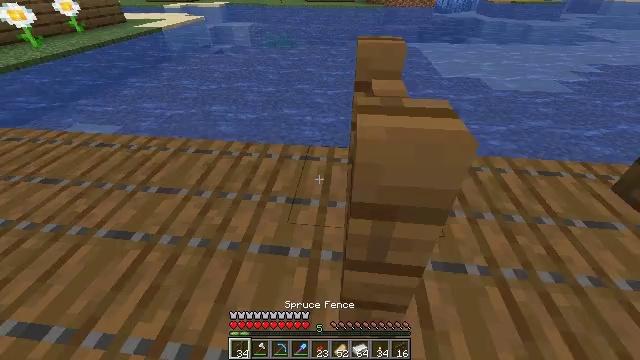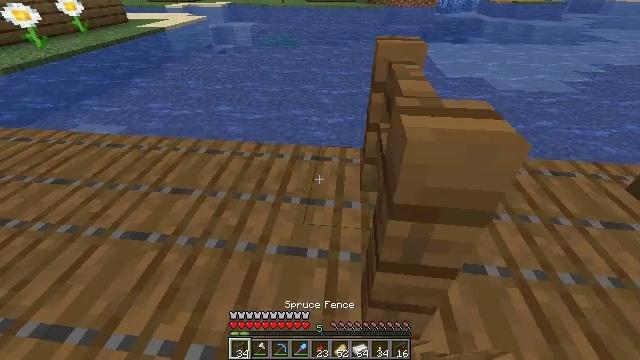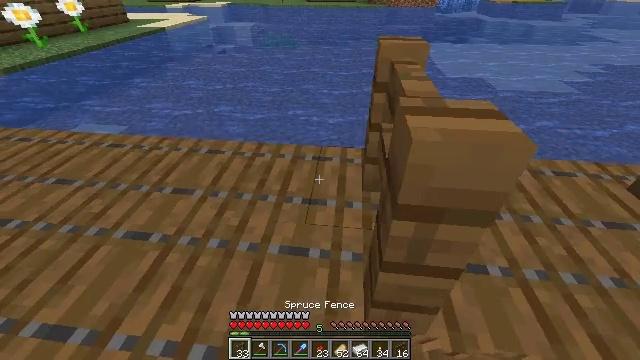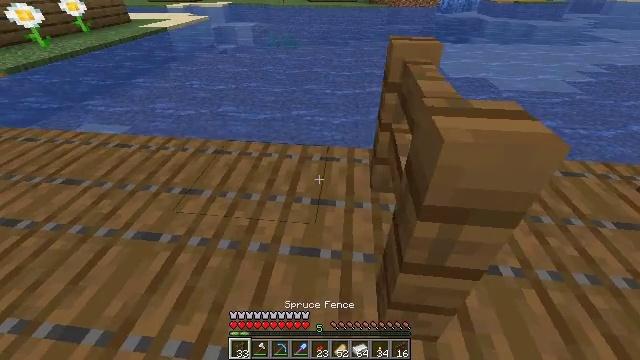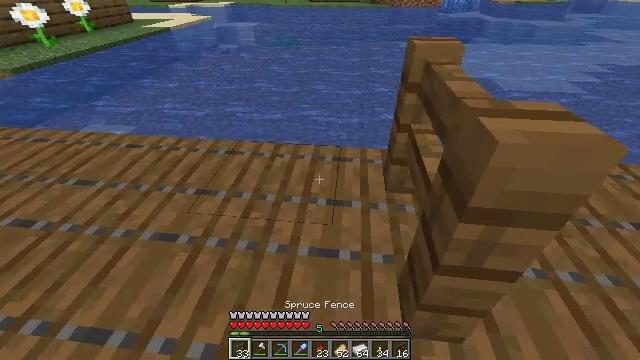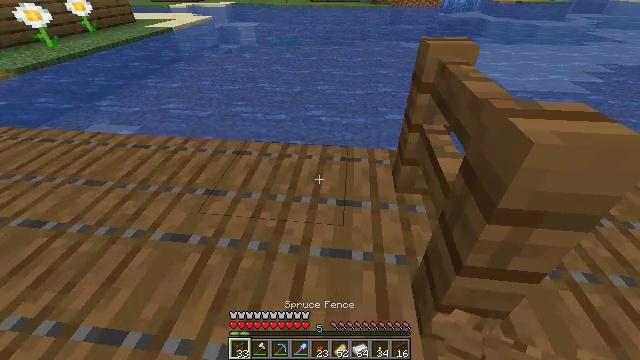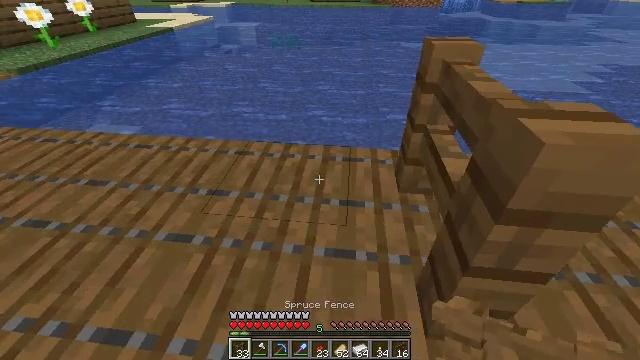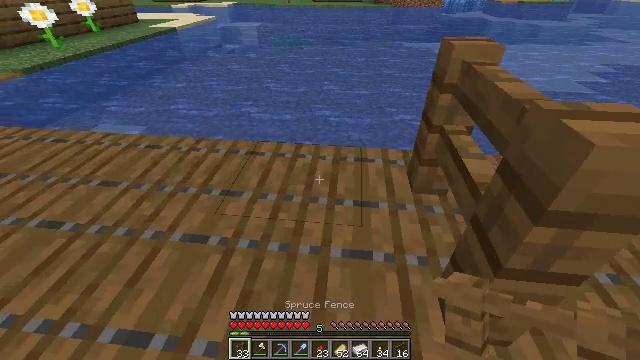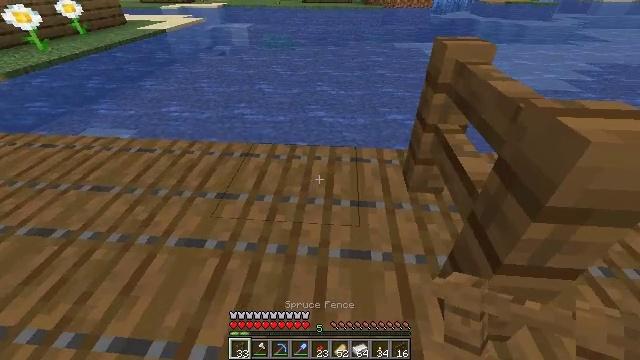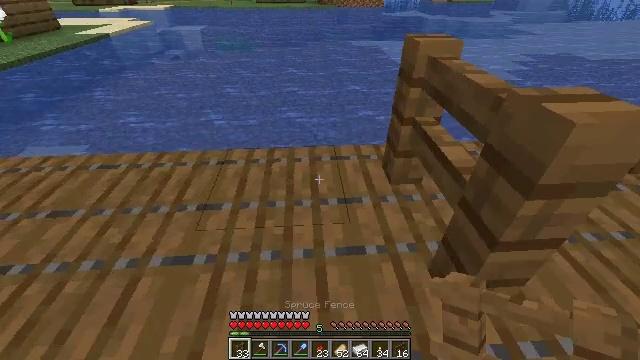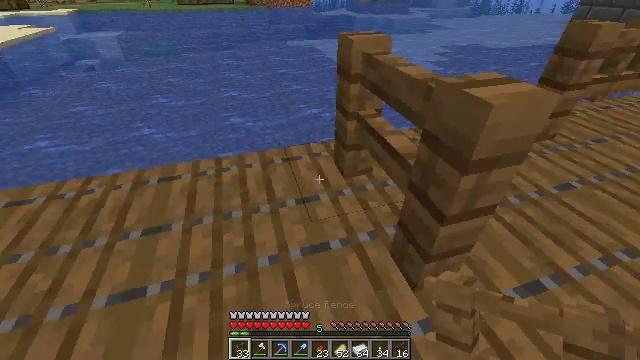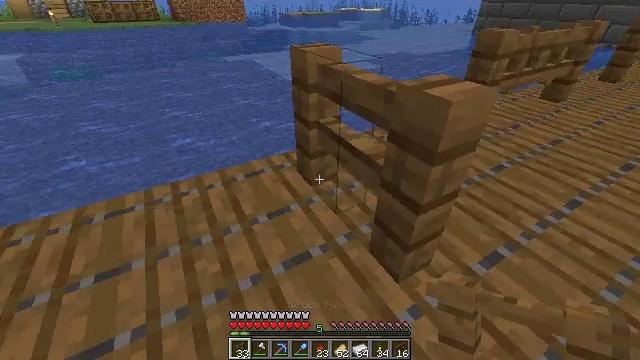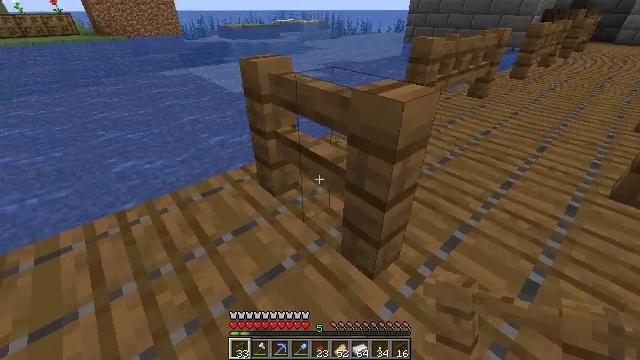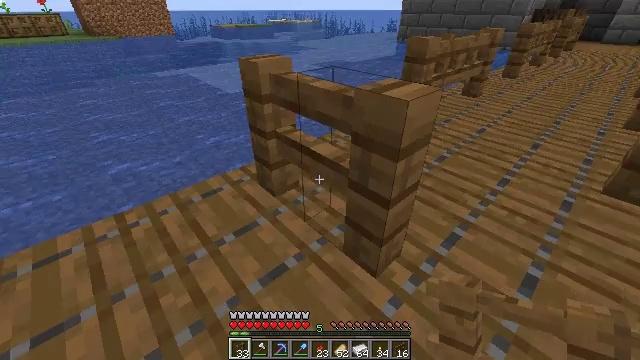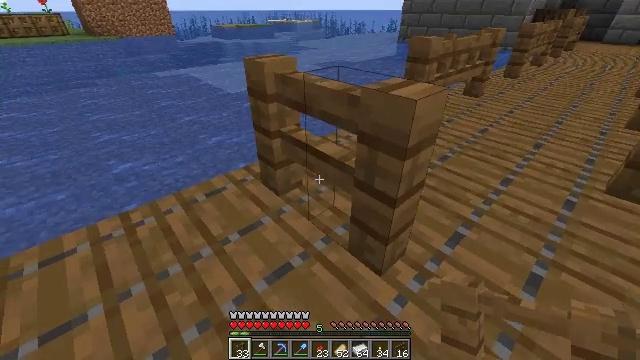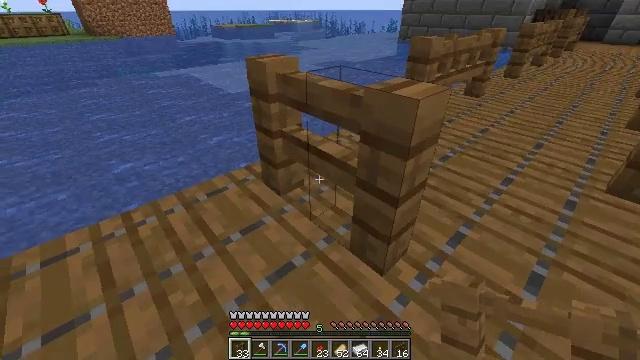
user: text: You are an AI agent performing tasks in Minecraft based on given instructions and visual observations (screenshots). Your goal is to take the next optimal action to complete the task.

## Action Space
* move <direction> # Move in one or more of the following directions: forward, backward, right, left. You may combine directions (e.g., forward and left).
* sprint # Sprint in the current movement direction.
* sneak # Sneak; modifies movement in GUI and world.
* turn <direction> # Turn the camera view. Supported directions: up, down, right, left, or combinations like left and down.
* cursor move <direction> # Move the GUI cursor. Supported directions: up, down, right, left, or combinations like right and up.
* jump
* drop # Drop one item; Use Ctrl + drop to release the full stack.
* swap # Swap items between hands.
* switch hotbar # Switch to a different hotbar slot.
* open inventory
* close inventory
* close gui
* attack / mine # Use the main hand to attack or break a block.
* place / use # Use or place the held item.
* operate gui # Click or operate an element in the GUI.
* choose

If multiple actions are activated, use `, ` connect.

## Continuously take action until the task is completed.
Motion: motion action
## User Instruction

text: Remove the spruce fence from the structure.
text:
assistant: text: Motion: move left, sneak
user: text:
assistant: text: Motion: move left, sneak
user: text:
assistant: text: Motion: move left, sneak
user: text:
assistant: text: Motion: move left, sneak
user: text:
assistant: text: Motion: move left, sneak
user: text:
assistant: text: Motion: move left, sneak
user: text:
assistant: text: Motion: move left, sneak
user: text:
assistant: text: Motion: move left, sneak, turn right
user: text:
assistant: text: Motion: move left, sneak, turn right
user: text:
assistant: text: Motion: move left, sneak, turn right
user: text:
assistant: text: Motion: move left, sneak, turn right and up
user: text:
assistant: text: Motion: move left, sneak, turn right and up
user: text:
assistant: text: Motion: sneak, turn right
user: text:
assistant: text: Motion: sneak
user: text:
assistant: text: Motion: sneak
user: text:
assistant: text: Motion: sneak, turn right
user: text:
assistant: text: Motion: sneak, turn right
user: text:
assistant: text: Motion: move forward and move right, sneak, turn right
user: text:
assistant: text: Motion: move forward and move right, sneak
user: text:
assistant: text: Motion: move forward and move right, sneak
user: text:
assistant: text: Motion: move forward and move right, sneak
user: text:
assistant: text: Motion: sneak
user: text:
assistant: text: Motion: sneak
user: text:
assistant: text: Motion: sneak
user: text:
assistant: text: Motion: sneak, turn left
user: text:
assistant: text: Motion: sneak, turn left
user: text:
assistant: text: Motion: sneak
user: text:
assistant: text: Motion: sneak
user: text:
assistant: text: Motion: sneak
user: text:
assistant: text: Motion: sneak